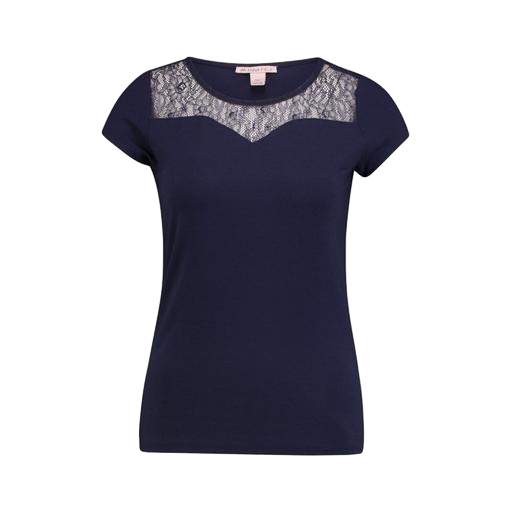
lace-yoke t-shirt, lace yoke tee, purple printed lace-yoke t-shirt only macy, white background